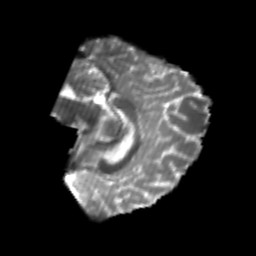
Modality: T2w
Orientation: sagittal
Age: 20
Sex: male
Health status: healthy
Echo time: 0.074 s